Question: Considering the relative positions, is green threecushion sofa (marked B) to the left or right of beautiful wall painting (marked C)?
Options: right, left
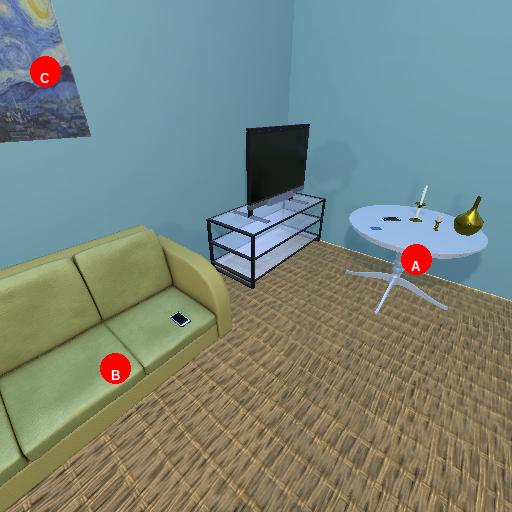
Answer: right